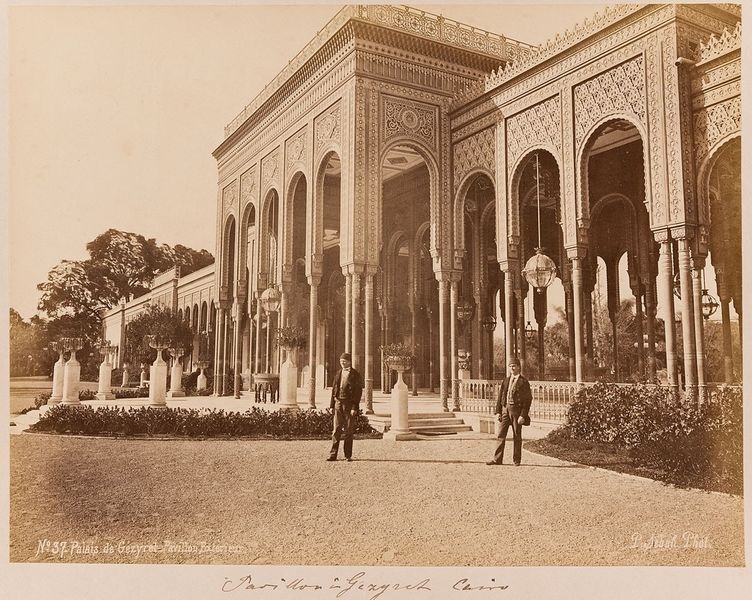
Titel: No. 37 - Palais de Gézyret-Pavillon Exterieur
Künstler: Pascal Sébah
Standort: Hamburg
Institution: Museum für Kunst und Gewerbe Hamburg
Schlagwörter: architektur, foto, fotografie, photographie, palast, photo, kairo, albumin, lichtbild, reisefotografie, historische, schwarzweißpositivverfahren, silbersalzverfahren, schwarzweißfotografie, gebäude, örtlichkeit, straße, stätte, reisephotographie, albuminpapier, zamalek